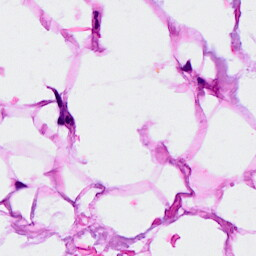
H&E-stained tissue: Breast